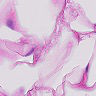
Metastatic tissue present: no